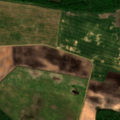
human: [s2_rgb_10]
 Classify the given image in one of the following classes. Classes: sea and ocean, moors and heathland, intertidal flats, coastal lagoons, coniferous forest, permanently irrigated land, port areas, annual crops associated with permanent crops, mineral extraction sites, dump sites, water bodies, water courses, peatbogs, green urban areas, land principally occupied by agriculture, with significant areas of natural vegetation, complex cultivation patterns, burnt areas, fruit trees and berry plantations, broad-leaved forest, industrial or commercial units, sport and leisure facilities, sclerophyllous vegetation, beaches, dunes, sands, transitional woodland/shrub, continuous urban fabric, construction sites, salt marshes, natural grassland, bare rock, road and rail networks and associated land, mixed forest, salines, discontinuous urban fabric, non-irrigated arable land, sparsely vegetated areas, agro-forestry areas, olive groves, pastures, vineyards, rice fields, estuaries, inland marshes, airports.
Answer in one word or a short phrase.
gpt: non-irrigated arable land, broad-leaved forest